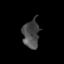
Tissue: skin
Cell type: Epithelial cells
Senescence score: 0.266
Nuclear area (px): 462
Mean DAPI intensity: 73.387